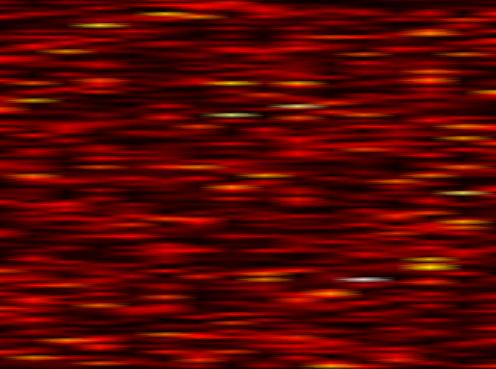
Label: OFDM